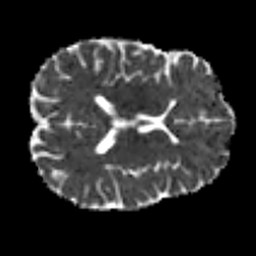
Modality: MD
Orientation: axial
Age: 29
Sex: male
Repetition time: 8.4 s
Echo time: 0.09 s